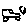
Label: car